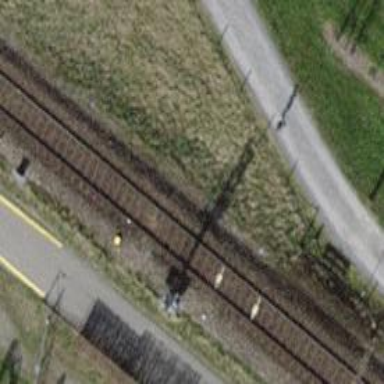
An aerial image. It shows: Railway signal.